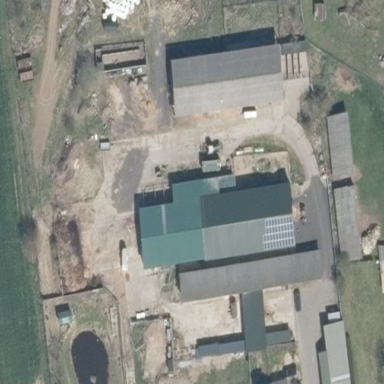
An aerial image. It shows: Farmyard area.